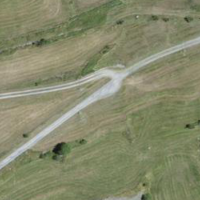
EUNIS habitat code: 26
Species observed at this site:
Centaurea scabiosa
Campanula glomerata
Salvia pratensis